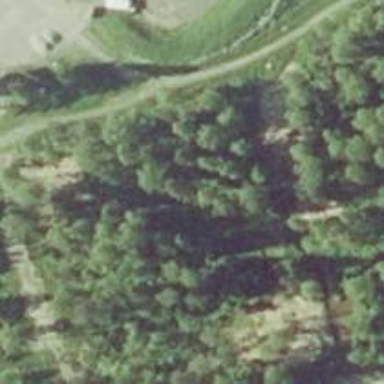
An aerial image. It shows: Disc golf hole.